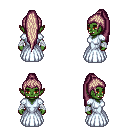
a pixel art fantasy rpg character, female body template, orc, green skin, underdress, teal pants, white blonde extra-long topknot hairstyle, white cloth bandages, ghillies, four views (front, back, left, right), 2x2 character sprite sheet, small pixel art, hard edges, no anti-aliasing